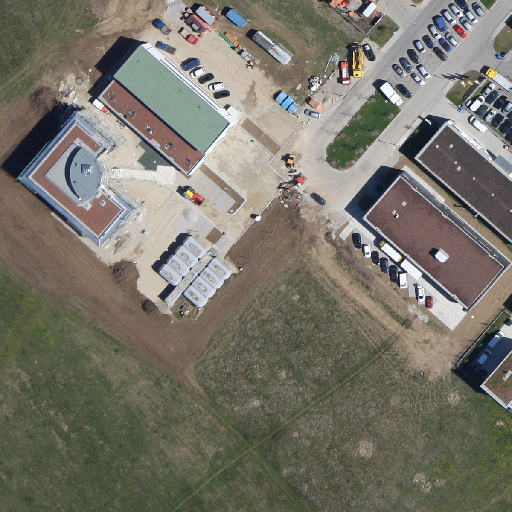
Referring expression: truck